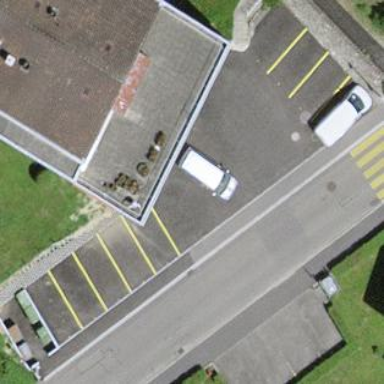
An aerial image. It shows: Parking area.